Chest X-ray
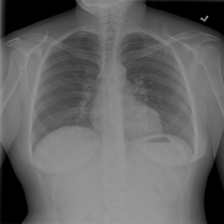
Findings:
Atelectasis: negative
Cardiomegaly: negative
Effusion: negative
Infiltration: negative
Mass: negative
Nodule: negative
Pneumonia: negative
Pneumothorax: negative
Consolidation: negative
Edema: negative
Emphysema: negative
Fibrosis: negative
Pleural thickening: negative
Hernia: negative